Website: walmart
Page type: account-selection
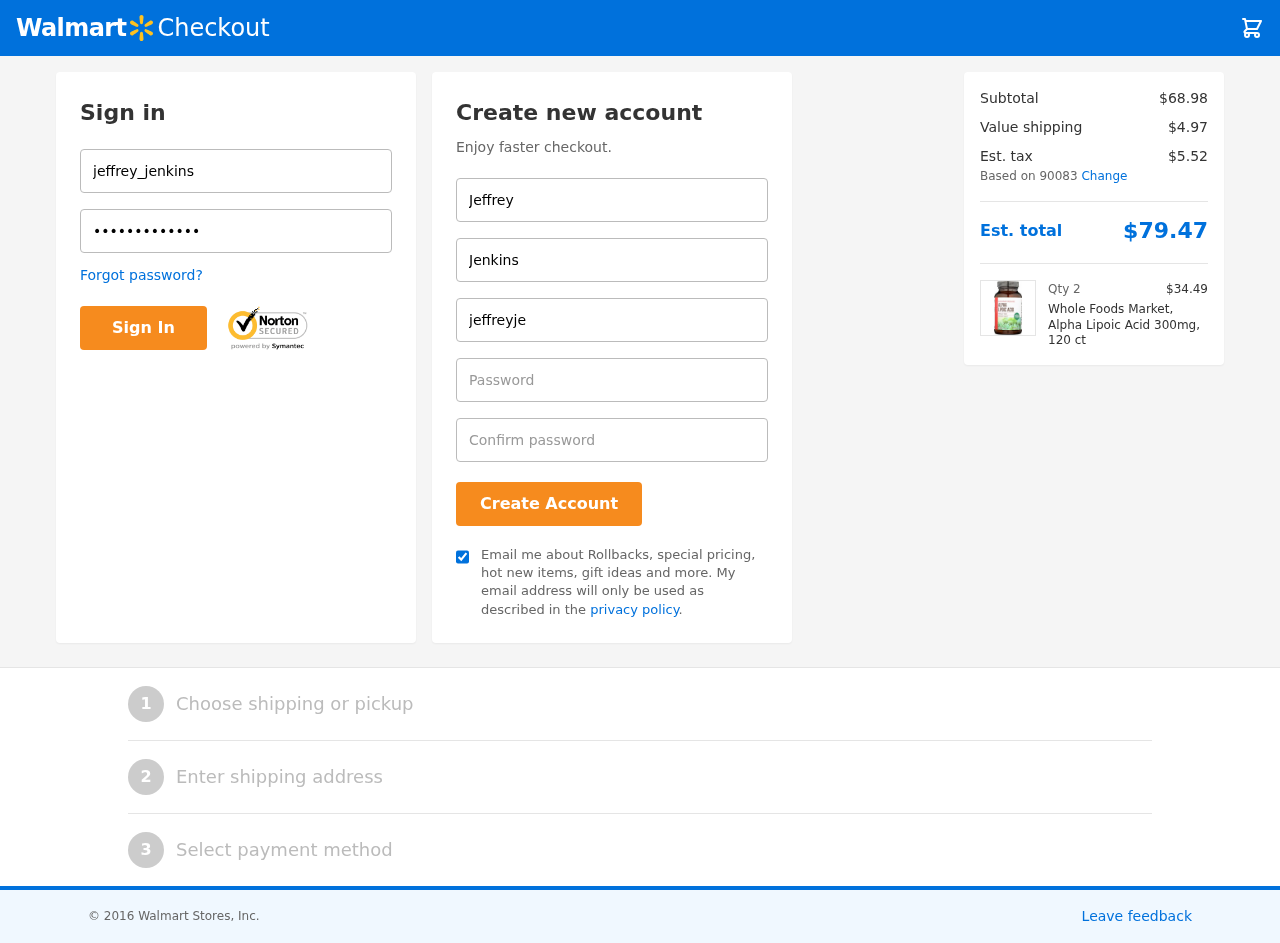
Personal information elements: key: PII_EMAIL
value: jeffreyjenkins@yahoo.com
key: PII_FIRSTNAME
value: Jeffrey
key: PII_LASTNAME
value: Jenkins
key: PII_LOGIN_USERNAME
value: jeffrey_jenkins
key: PII_POSTCODE
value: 90083
Product elements: key: PRODUCT1_NAME
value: Whole Foods Market, Alpha Lipoic Acid 300mg, 120 ct
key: PRODUCT1_PRICE
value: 34.49
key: PRODUCT1_QUANTITY
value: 2
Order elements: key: ORDER_SUBTOTAL
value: $68.98
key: ORDER_SHIPPING_COST
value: $4.97
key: ORDER_TAX
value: $5.52
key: ORDER_TOTAL
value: $79.47